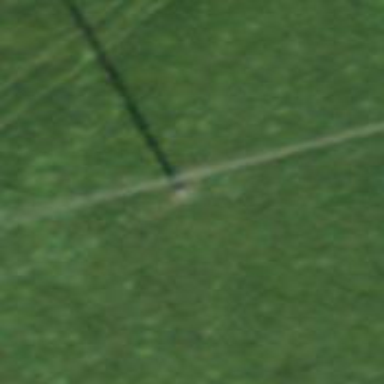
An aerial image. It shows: Power line with three cables.